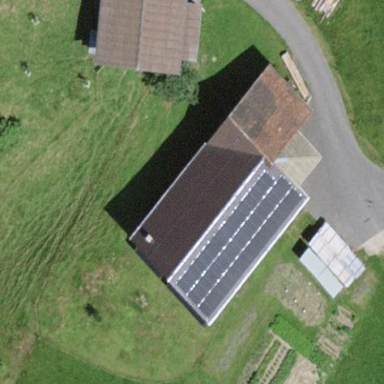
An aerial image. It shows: Farmyard area.